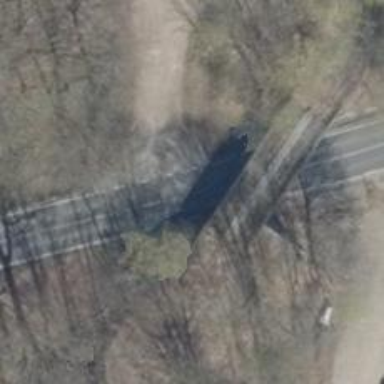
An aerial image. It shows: Asphalt road classified as primary highway.